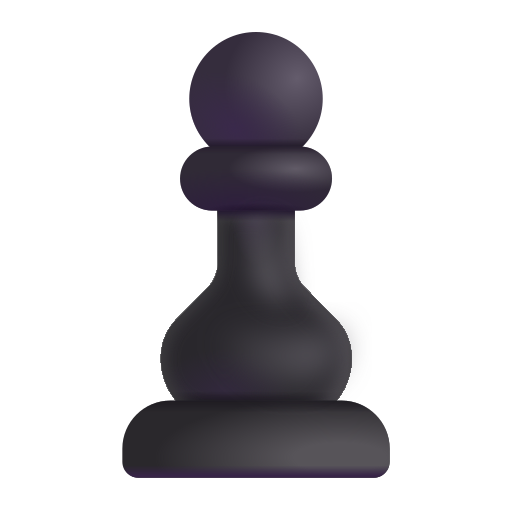
chess pawn color